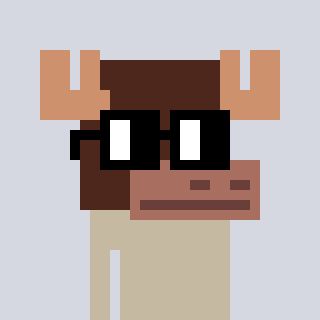
a pixel art character with square black glasses, a moose-shaped head and a darkbrown-colored body on a cool background